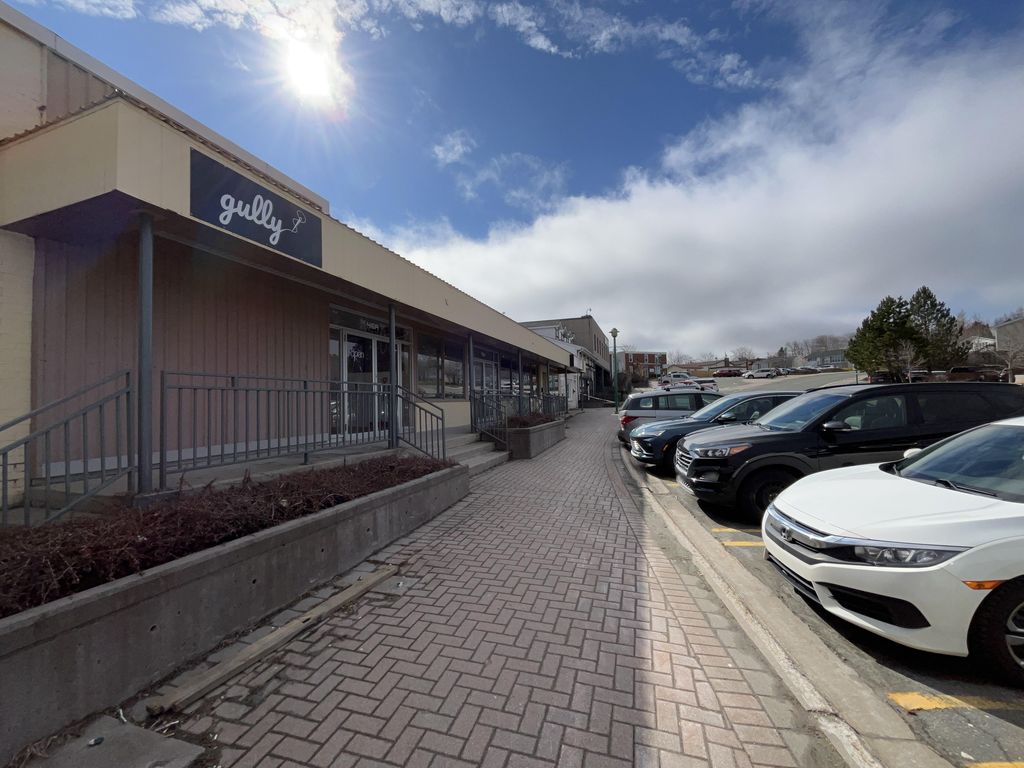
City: st_johns